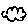
Label: cloud